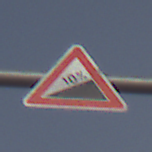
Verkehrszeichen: Steigung10
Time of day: MorningAfternoon
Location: Outdoor (Nature)
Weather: PartlyCloudy
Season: NotSpecified
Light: Natural